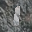
Label: 1